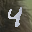
Label: 4